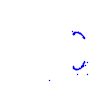
Particle: kaon